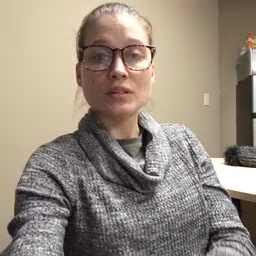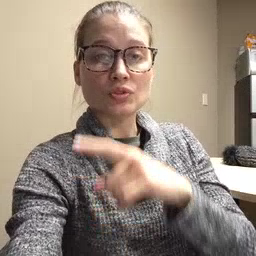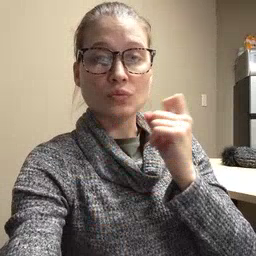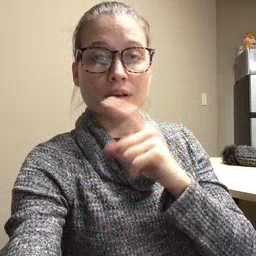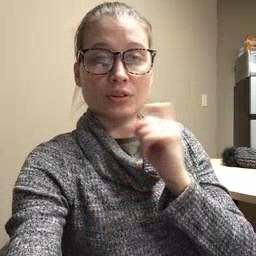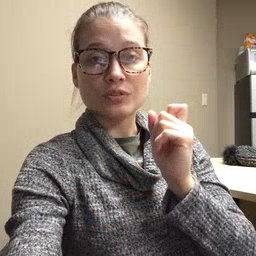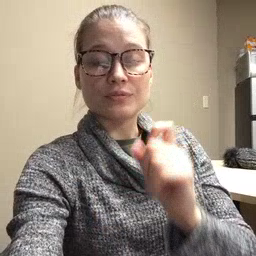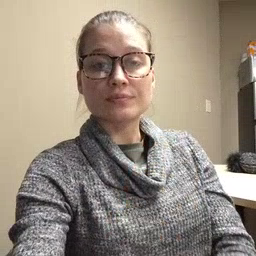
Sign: dryer